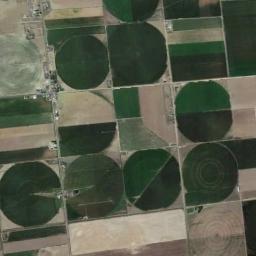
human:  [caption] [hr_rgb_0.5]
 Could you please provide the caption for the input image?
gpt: Several green circular farmlands are surrounded by some other shapes of farmlands .

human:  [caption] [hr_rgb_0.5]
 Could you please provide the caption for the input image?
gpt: Only the round farmland is in the upper right corner .

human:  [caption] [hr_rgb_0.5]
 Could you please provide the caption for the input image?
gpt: There are some green circle farmland and square farmland .

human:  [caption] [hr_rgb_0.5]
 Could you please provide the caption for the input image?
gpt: Several neatly arranged circular and approximately circular green circular farmland .

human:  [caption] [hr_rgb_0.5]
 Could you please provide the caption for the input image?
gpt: There are some circular farmlands and rectangle farmlands arranged neatly .